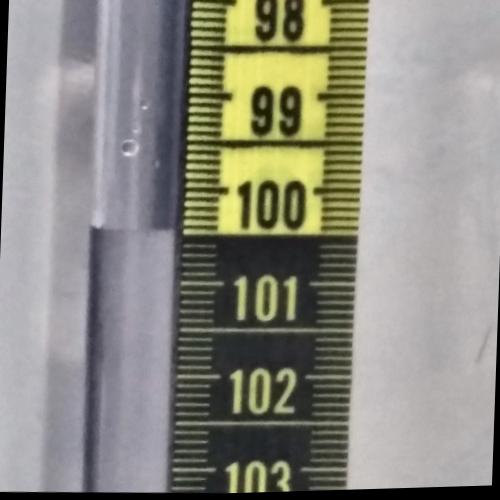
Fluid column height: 100.4 cm